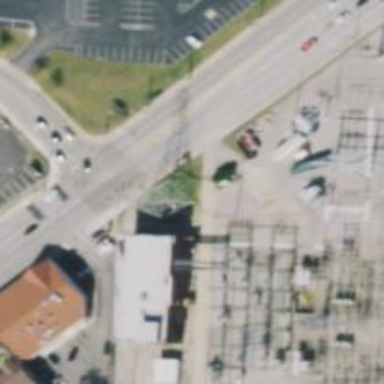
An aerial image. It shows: Lattice structure tower used for power transmission.